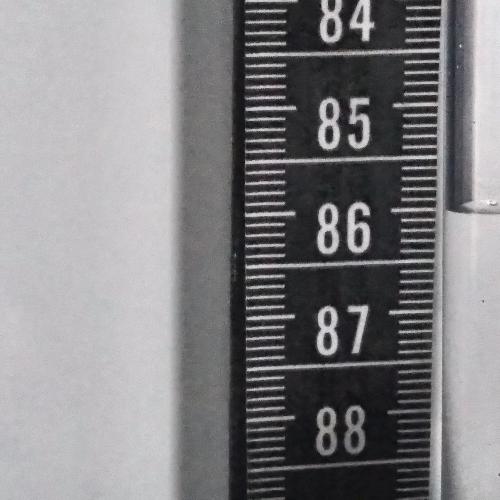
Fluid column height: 86.0 cm